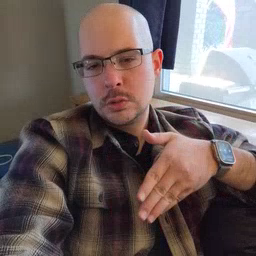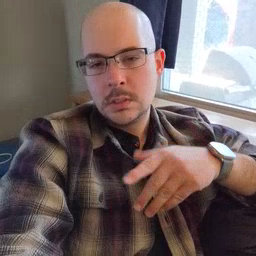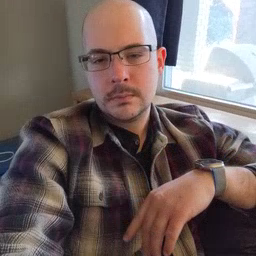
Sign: person